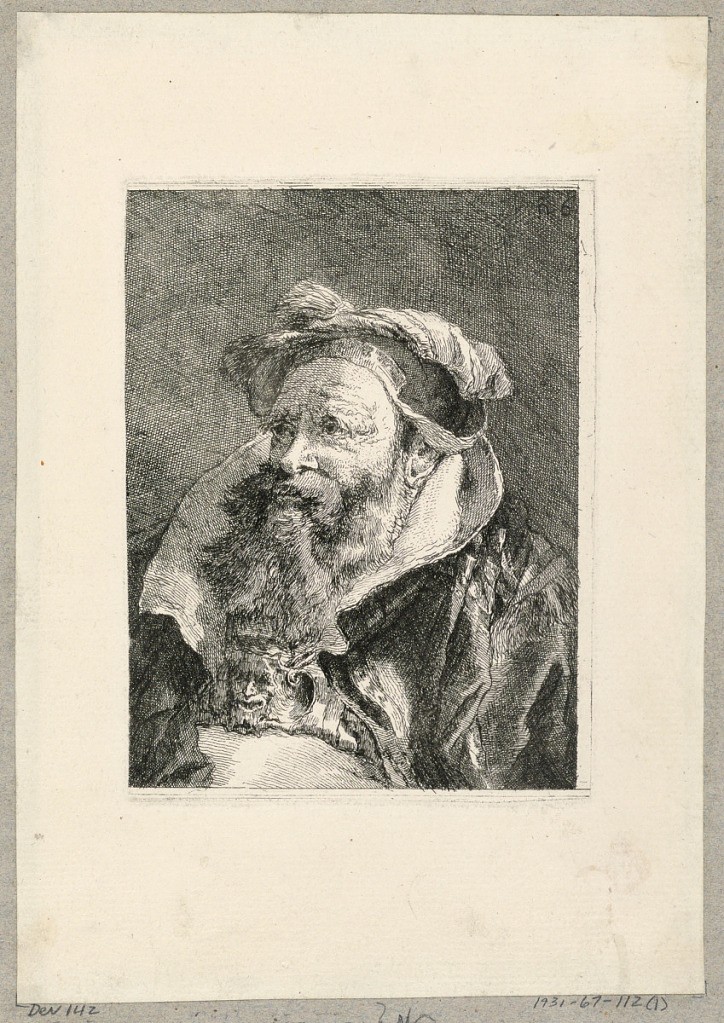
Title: Raccolta di teste
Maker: Giovanni Domenico Tiepolo, Italian, 1727 – 1804
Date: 1750–1780
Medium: Etching on paper
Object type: Print
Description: Vertical rectangle. Middle-aged bearded man turned three-quarters left and wearing a cap.